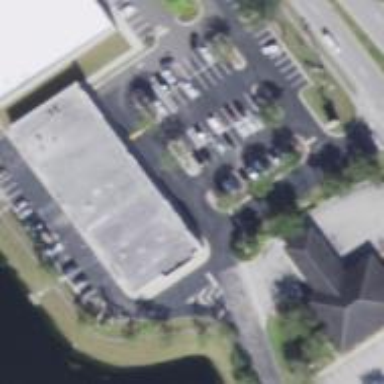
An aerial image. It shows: Commercial building.